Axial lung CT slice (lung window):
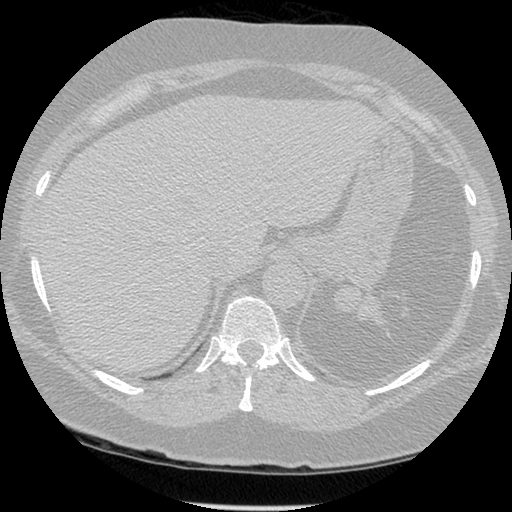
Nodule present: no